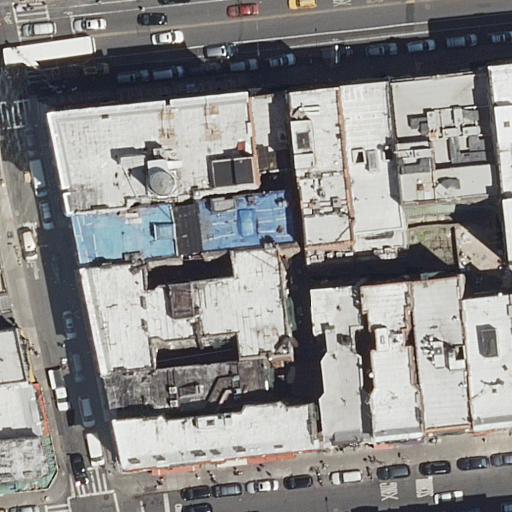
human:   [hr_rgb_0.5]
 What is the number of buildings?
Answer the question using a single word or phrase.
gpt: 19

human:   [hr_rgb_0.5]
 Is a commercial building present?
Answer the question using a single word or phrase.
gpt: no

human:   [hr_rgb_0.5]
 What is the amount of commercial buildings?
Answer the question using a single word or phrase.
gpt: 0

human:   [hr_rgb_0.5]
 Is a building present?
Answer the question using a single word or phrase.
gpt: yes

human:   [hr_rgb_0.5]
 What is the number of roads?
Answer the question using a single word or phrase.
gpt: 6

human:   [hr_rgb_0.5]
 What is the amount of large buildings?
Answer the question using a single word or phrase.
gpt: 3

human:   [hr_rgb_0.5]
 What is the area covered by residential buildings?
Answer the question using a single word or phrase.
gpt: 5143m2

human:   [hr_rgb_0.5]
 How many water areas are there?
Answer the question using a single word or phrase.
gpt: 0

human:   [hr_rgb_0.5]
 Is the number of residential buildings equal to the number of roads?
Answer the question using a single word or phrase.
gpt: no

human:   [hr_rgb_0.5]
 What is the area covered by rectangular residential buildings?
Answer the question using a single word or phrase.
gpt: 1552m2

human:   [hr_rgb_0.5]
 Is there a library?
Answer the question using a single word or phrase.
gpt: yes

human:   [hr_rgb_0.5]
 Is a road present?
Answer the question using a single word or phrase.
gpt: yes

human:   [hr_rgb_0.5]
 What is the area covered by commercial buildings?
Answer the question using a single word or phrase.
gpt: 0m2

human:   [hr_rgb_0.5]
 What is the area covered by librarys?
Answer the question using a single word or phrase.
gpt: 103m2

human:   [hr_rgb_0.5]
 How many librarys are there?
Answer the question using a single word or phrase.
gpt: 1

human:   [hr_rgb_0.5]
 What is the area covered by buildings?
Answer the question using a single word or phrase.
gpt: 5143m2

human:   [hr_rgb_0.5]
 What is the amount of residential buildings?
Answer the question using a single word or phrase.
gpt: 19

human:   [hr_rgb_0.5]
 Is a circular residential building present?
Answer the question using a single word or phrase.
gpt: no

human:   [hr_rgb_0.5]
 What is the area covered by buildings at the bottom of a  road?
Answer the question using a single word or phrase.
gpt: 5143m2

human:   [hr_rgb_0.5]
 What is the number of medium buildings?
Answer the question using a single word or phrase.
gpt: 12

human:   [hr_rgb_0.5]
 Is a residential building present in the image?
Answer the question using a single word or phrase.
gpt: yes

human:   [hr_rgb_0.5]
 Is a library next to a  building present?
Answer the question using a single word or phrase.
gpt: yes

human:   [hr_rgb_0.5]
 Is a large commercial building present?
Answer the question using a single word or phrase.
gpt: no

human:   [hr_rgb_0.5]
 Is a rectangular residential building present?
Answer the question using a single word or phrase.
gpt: yes

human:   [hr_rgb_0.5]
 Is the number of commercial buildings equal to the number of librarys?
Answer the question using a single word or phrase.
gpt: no

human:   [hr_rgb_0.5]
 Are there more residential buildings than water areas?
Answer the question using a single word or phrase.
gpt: yes

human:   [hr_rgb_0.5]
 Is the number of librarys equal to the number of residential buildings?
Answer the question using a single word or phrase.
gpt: no

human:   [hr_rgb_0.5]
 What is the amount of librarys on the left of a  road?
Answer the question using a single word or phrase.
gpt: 0

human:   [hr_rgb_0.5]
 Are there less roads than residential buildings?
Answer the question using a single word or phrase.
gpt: yes

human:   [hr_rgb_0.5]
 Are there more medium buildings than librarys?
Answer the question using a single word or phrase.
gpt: yes

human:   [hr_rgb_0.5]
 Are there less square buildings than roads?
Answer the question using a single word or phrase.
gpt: yes

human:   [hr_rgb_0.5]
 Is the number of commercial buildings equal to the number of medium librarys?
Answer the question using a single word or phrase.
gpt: no

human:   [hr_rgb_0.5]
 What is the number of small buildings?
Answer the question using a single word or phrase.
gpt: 4

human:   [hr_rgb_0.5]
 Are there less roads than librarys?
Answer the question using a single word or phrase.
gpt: no

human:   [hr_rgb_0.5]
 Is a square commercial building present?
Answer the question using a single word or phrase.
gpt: no

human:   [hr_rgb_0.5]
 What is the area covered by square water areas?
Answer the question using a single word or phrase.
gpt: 0m2

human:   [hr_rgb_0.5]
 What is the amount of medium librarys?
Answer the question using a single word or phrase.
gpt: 1

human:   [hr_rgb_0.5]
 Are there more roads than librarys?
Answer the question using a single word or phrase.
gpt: yes

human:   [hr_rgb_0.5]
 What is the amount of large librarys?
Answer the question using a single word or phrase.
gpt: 0

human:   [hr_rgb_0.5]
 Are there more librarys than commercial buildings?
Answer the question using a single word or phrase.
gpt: yes

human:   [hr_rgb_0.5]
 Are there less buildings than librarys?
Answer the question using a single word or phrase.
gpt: no

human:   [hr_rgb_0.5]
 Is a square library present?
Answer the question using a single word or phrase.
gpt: no

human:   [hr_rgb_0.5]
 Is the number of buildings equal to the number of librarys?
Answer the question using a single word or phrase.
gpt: no

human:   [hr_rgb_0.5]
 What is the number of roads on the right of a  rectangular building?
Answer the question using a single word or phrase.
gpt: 3

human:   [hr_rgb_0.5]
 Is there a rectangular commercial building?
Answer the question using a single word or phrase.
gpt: no

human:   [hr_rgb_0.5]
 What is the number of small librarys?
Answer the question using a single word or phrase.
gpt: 0

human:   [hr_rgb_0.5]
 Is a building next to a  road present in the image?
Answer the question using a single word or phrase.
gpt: yes

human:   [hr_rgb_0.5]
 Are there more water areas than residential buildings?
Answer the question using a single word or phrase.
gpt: no

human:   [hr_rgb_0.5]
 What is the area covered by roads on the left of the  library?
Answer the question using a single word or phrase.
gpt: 0m2

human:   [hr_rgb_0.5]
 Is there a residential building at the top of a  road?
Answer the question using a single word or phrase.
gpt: yes

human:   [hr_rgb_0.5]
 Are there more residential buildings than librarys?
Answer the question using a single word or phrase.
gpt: yes

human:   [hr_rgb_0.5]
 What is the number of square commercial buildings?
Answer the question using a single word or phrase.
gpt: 0

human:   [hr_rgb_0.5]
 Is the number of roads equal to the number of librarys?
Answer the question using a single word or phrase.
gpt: no

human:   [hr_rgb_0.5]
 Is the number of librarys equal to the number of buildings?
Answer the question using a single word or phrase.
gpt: no

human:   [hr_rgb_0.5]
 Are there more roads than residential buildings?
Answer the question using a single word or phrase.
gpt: no

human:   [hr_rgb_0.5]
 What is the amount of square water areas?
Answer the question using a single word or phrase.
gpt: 0

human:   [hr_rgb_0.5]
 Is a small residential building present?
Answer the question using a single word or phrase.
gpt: yes

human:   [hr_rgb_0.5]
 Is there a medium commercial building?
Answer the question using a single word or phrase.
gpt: no

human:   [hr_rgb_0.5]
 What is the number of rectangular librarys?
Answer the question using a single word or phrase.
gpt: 1

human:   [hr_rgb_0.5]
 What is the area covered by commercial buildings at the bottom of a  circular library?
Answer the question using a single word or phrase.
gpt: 0m2

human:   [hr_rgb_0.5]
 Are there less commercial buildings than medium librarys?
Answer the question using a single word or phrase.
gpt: yes

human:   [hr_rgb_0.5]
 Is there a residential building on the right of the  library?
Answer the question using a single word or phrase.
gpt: yes

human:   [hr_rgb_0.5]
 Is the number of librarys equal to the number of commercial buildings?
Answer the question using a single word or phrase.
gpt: no

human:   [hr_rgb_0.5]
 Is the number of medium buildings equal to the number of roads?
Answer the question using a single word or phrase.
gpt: no